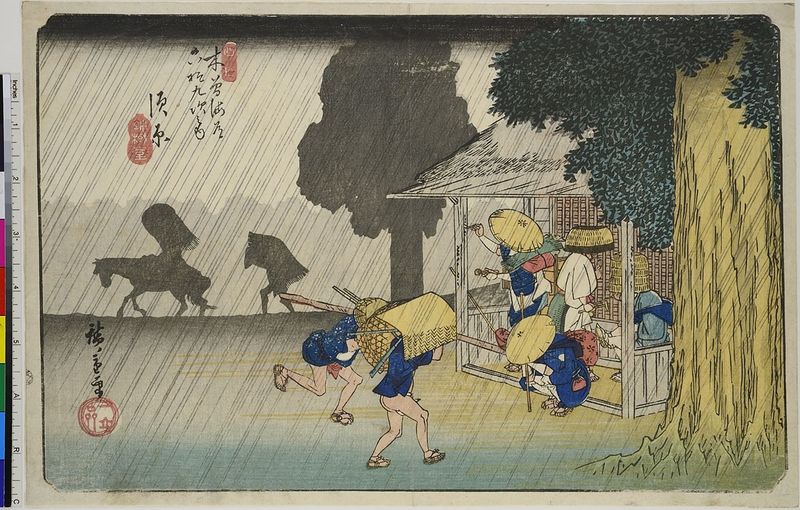
Titel: Suhara, Blatt 40 aus der Serie: Die 69 Stationen des Kisokaido
Künstler: Utagawa Hiroshige
Standort: Hamburg
Institution: Museum für Kunst und Gewerbe Hamburg
Schlagwörter: baum, zeichnung, hütte, pferd, holzschnitt, regen, druckgraphik, druckgrafik, chinesisch, zeit, reisende, farbholzschnitt, tourismus, reisen, pilger, reittiere, lasttiere, edo, reproduktionen, druckerzeugnisse, ukiyo, reisegepäck, gepäck